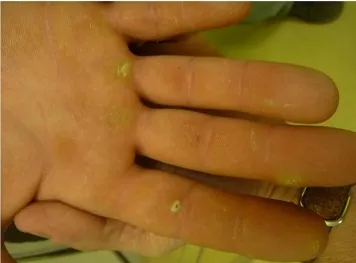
Hyperkeratosis as part of palmar-plantar erythrodysesthesia syndrome.
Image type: medical_photograph (skin_photograph)